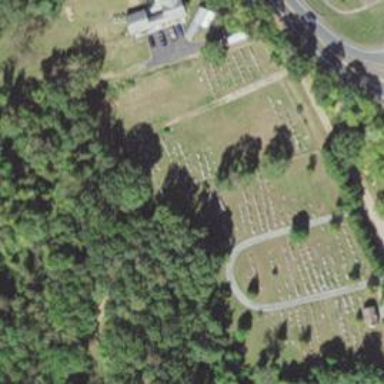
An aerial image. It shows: Cemetery area categorized as cemetery.